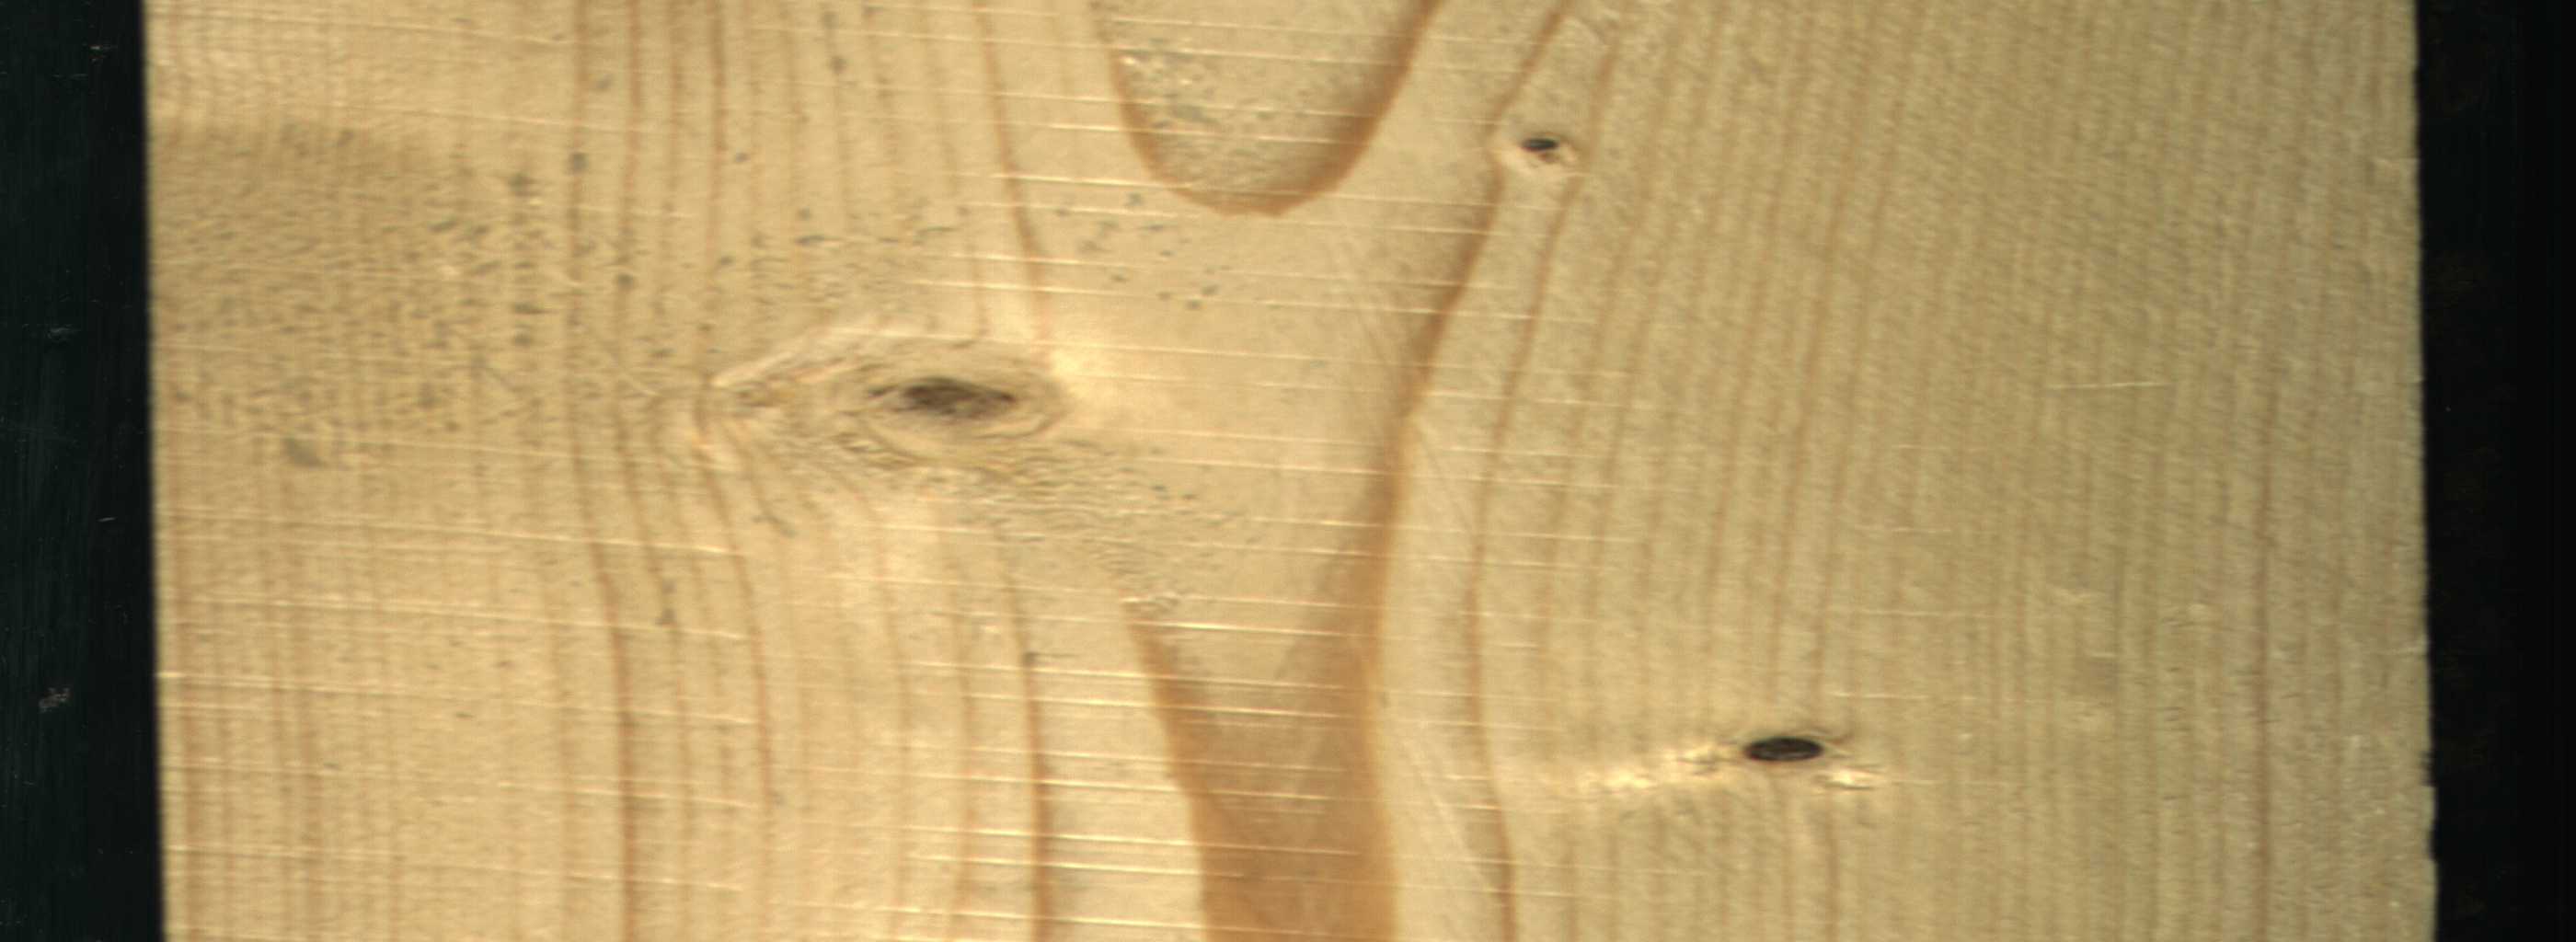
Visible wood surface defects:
Dead_Knot
Live_Knot
Live_Knot